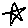
Label: star